【题型】选择题　【知识点】解析几何　【难度】easy
已知点$A(2,2)$，$B(-1,3)$，若过点$P(0,-1)$的直线$l$与线段$AB$相交，则直线$l$斜率$k$的取值范围是（ ）
\noindent A. $(-4,\dfrac{3}{2})$ \hfill B. $[-4,\dfrac{3}{2}]$
\noindent C. $(-\infty,-4)\cup(\dfrac{3}{2},+\infty)$ \hfill D. $(-\infty,-4]\cup[\dfrac{3}{2},+\infty)$
【解答】
\noindent \textbf{【答案】} D
\noindent \textbf{【分析】} 数形结合，求出临界条件结合斜率与倾斜角的关系求解即可.
\noindent \textbf{【详解】} 由题设$k_{PA} = \dfrac{2+1}{2-0} = \dfrac{3}{2}$，$k_{PB} = \dfrac{3+1}{-1-0} = -4$，如下图示，所以$k \in (-\infty,-4] \cup \left[\dfrac{3}{2},+\infty\right)$.

\noindent 故选：D
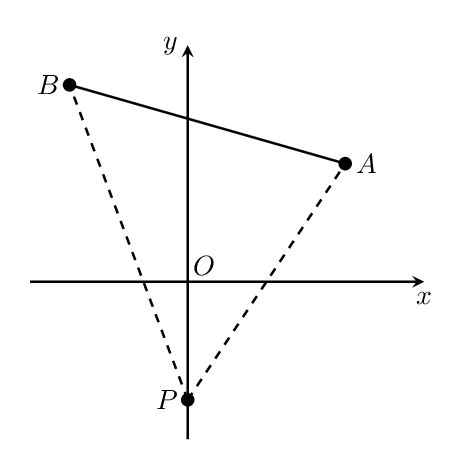